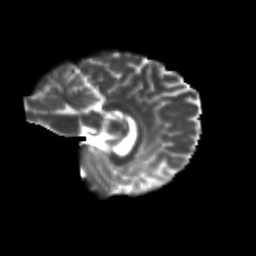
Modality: T2w
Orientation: sagittal
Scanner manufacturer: siemens
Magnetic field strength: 3 T
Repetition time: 9.2 s
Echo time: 0.084 s